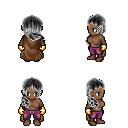
a pixel art fantasy rpg character, female body template, human, dark skin, brown cape, magenta pants, gray right-swept hairstyle, gold gloves, brown shoes, four views (front, back, left, right), 2x2 character sprite sheet, small pixel art, hard edges, no anti-aliasing